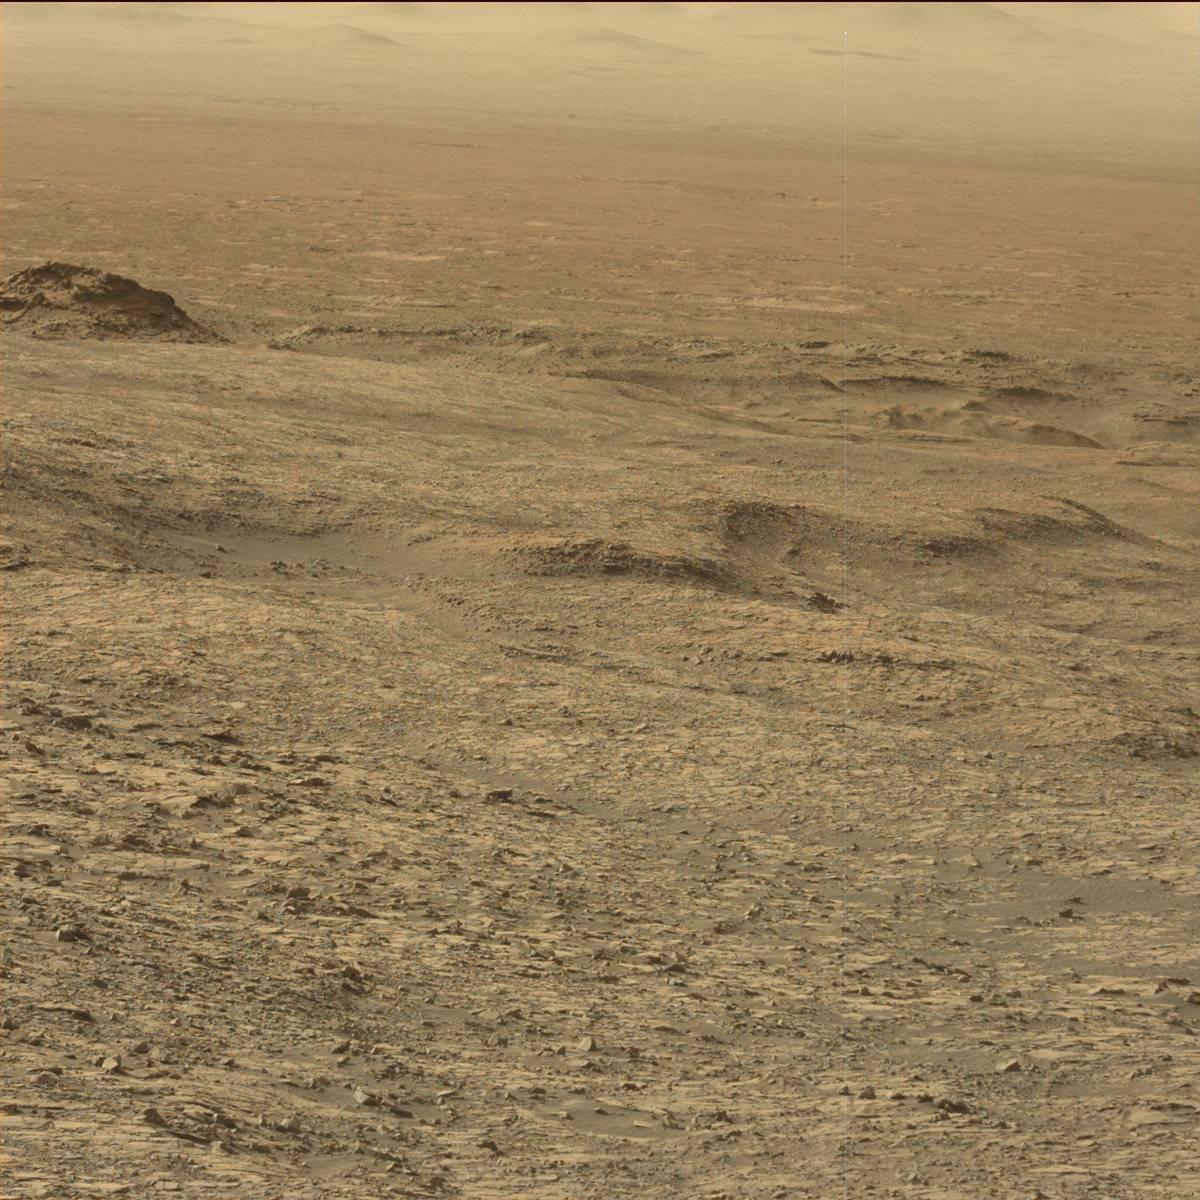
Terrain classes present: Bedrock, Ridge, Sand / Soil